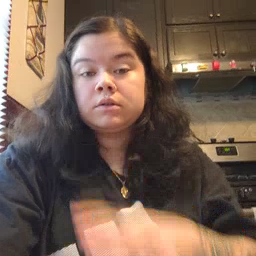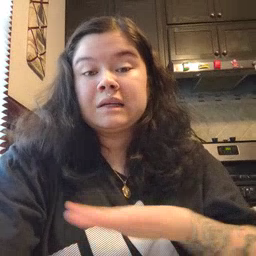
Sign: clean